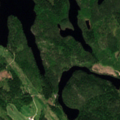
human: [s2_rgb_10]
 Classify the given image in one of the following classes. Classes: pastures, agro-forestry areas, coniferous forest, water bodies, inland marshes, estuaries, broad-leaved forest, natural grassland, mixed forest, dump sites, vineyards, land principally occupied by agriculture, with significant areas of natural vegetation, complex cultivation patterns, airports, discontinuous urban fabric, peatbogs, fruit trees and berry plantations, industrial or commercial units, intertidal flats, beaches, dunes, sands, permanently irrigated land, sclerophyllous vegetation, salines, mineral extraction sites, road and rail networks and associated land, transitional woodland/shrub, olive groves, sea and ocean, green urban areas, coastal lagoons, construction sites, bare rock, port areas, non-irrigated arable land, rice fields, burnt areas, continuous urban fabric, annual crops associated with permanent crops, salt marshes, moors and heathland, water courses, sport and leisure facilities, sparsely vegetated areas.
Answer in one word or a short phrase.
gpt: coniferous forest, mixed forest, transitional woodland/shrub, water bodies